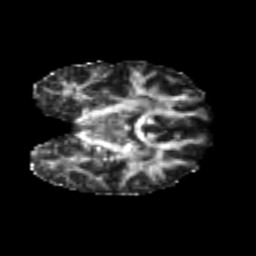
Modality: FA
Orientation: coronal
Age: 24
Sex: female
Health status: healthy
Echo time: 0.074 s